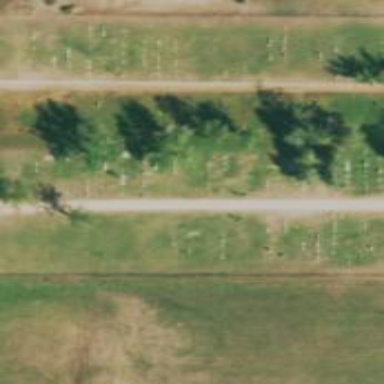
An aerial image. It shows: Historic tomb with tombstone.